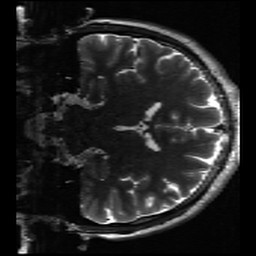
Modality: inplaneT2
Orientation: coronal